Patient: sex F, age 57
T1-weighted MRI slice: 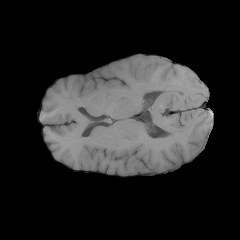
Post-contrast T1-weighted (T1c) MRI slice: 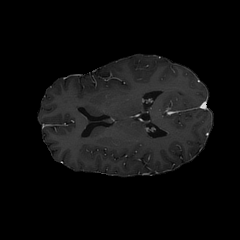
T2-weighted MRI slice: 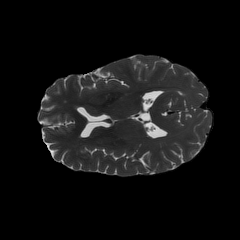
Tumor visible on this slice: no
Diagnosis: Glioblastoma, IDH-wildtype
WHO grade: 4